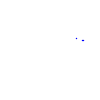
Particle: pion